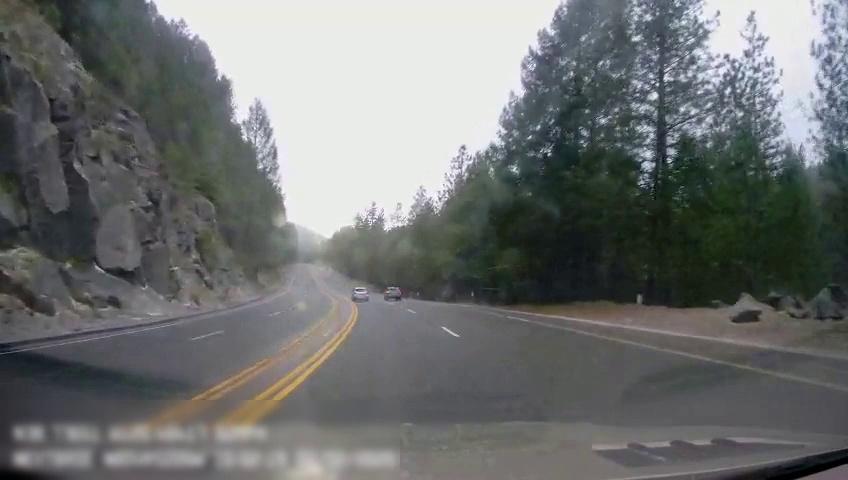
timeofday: Day
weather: Cloudy
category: Drivable Space
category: Vehicles | Car
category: Vehicles | Car
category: Lanes | Alternate Lane
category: Lanes | Alternate Lane
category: Lanes | Alternate Lane
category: Lanes | Current Lane
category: Lanes | Current Lane
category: Lanes | Alternate Lane